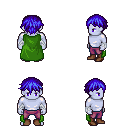
a pixel art fantasy rpg character, male body template, dark elf, purple skin, green cape, magenta pants, blue short bangs hairstyle, white cloth bandages, brown shoes, four views (front, back, left, right), 2x2 character sprite sheet, small pixel art, hard edges, no anti-aliasing